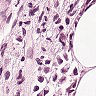
Metastatic tissue present: yes